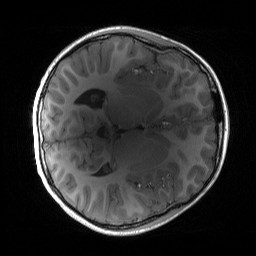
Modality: T1w
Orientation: axial
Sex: male
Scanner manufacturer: siemens
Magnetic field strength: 3 T
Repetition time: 1.9 s
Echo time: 0.00243 s